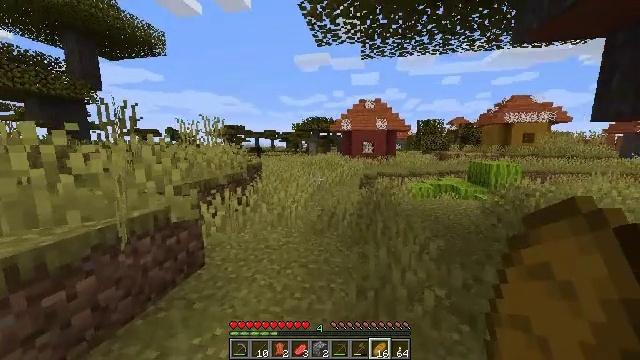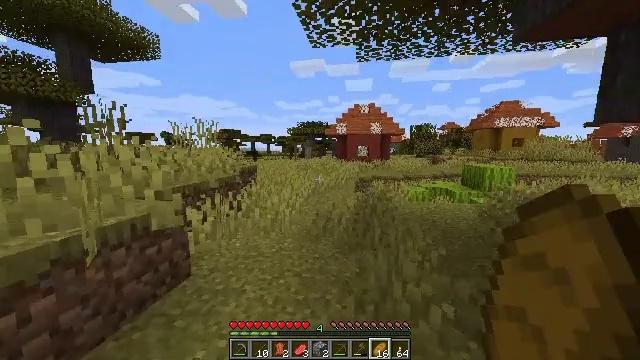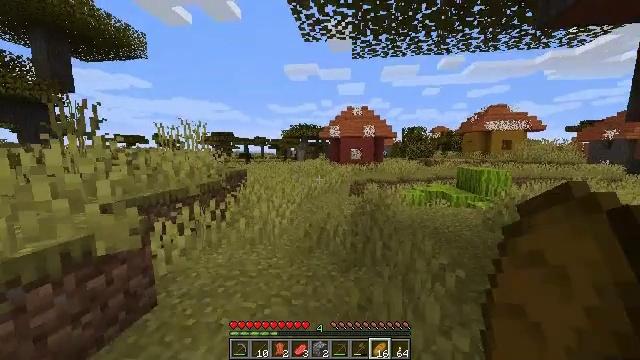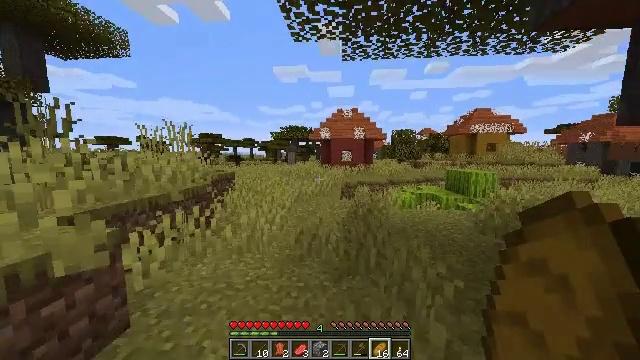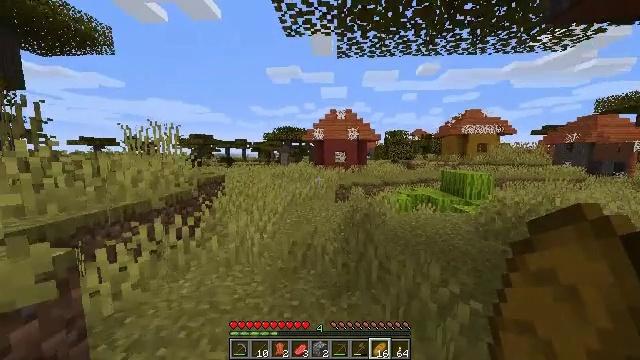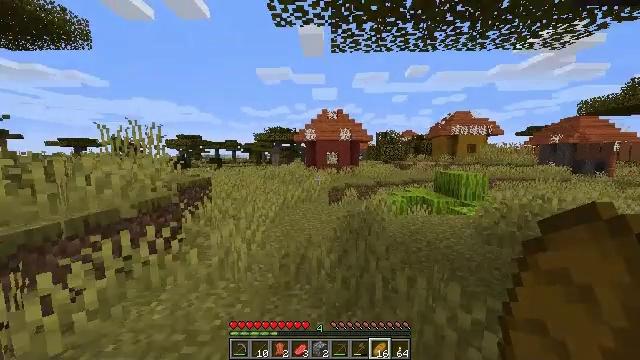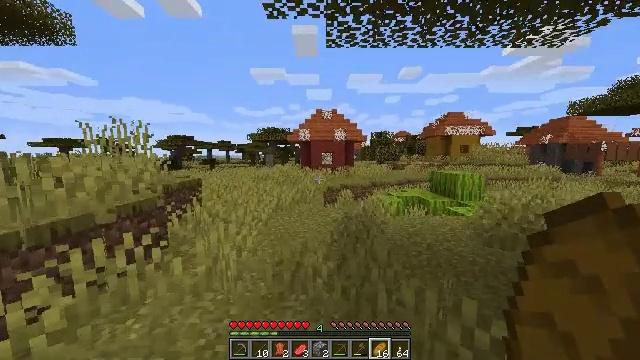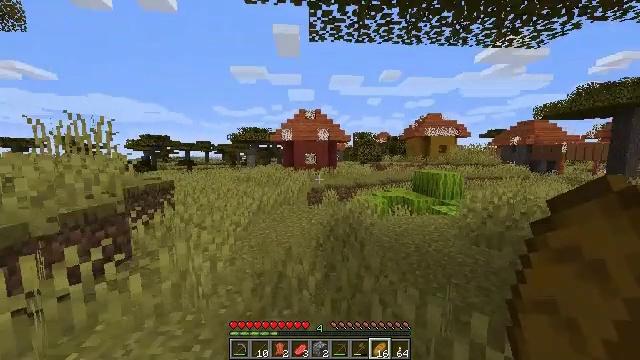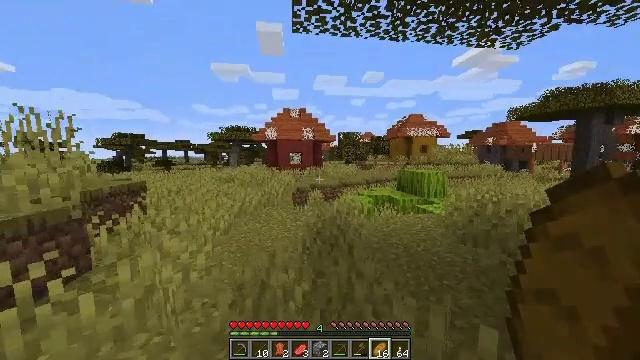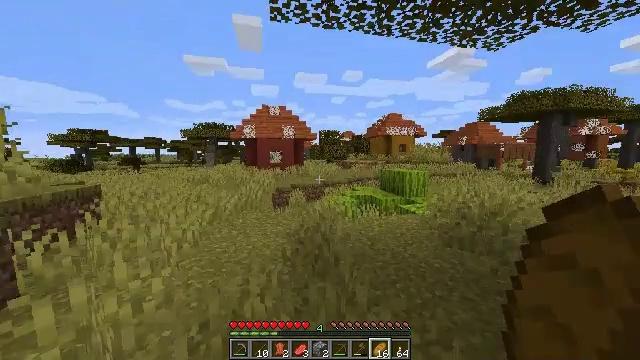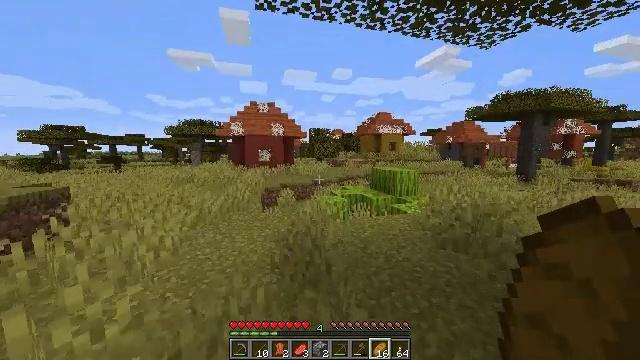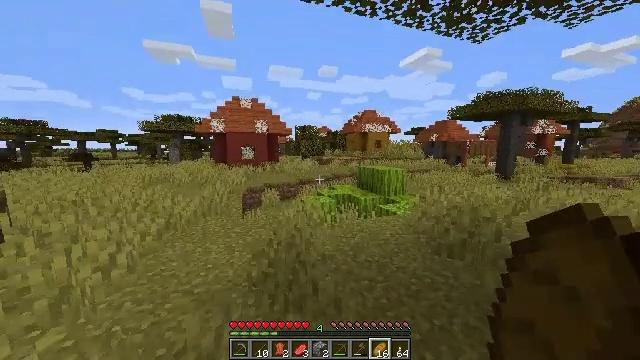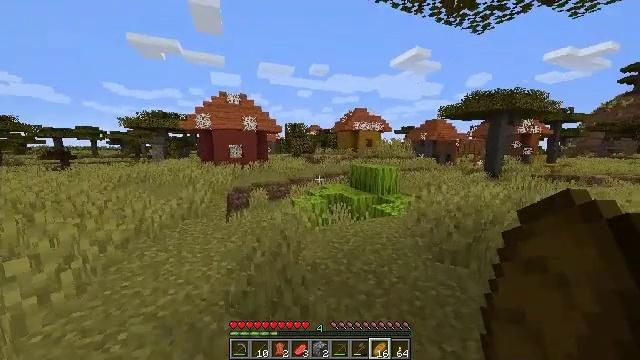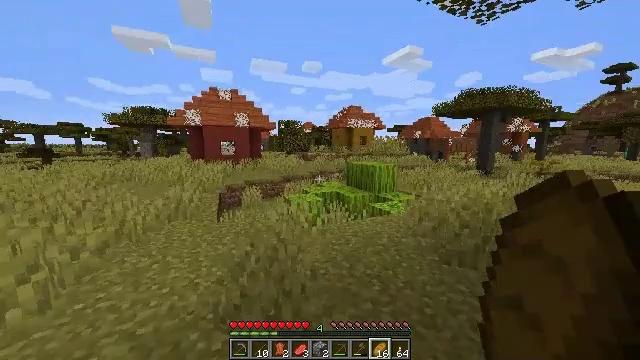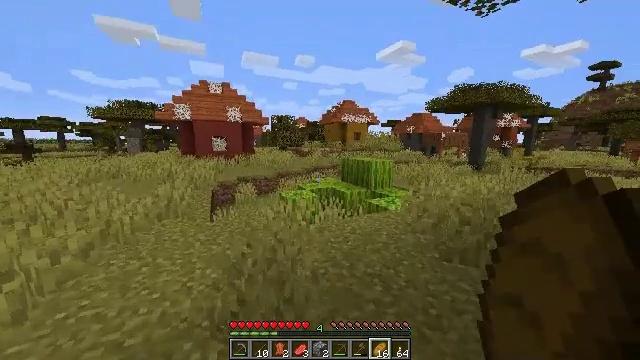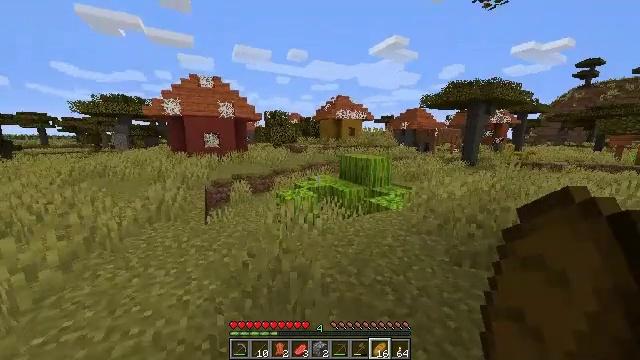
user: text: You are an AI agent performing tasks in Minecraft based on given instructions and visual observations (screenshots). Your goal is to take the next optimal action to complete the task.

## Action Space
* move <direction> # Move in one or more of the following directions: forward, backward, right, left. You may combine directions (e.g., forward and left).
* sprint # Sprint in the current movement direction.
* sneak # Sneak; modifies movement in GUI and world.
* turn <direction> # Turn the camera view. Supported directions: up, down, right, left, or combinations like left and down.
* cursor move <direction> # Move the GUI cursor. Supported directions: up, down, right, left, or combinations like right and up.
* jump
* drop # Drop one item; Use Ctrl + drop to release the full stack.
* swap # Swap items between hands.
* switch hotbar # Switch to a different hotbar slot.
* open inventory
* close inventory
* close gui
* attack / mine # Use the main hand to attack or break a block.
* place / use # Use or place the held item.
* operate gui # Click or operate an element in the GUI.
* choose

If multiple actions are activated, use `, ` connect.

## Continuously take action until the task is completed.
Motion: motion action
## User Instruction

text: Break the hay block to collect it.
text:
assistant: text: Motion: move forward, sprint, turn right
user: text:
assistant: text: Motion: move forward, sprint, turn right
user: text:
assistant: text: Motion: move forward, sprint, turn right
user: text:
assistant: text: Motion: move forward, sprint, turn right
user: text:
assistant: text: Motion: move forward, sprint, turn right
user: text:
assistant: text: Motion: move forward, sprint, turn right
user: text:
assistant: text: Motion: move forward, sprint, turn right
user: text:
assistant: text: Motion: move forward, sprint, turn right
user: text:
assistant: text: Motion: move forward, sprint, turn right
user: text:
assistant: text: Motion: move forward, sprint, turn right
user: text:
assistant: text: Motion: move forward, sprint, turn right
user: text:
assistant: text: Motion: move forward, sprint, turn right
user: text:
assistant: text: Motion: move forward and move left, sprint, turn right
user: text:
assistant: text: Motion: move forward and move left, sprint, turn right and down
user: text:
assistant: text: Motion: move forward and move left, sprint, turn right
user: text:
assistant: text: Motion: move forward and move left, sprint, turn right and down
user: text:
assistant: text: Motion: move forward and move left, sprint, turn right and down
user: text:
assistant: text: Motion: move forward and move left, sprint, turn right and down
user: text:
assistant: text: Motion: move forward, sprint
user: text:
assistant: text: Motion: move forward, sprint, turn right
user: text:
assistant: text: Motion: move forward and move left, sprint, turn right
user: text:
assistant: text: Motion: move forward and move left, sprint, turn right
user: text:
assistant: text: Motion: move forward and move left, sprint, turn right
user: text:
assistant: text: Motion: move forward and move left, sprint, turn right
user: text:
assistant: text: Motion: move forward and move left, sprint, turn right
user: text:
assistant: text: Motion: move forward and move left, sprint, turn right
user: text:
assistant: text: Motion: move forward and move left, sprint, turn right
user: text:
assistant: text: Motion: move forward and move left, sprint, turn right
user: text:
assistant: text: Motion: move forward and move left, sprint
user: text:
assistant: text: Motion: move forward and move left, sprint